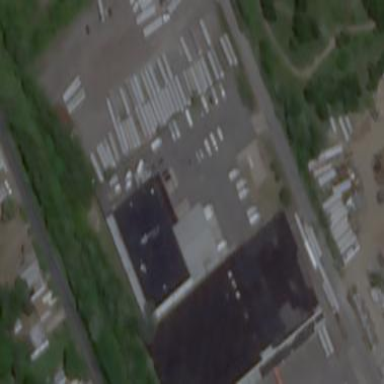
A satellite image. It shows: Industrial building.